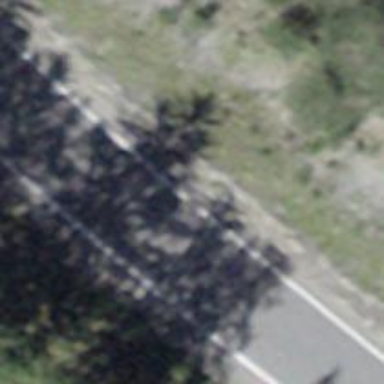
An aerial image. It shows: Secondary road with asphalt surface and no sidewalk.